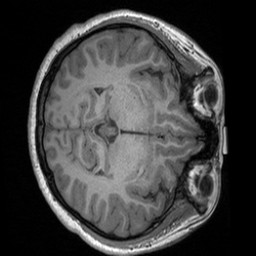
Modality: T1w
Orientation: axial
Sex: female
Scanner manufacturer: siemens
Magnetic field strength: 3 T
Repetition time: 1.9 s
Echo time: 0.00252 s